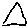
Label: triangle